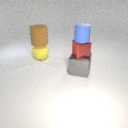
large yellow rubber sphere to the left of large gray metal cube